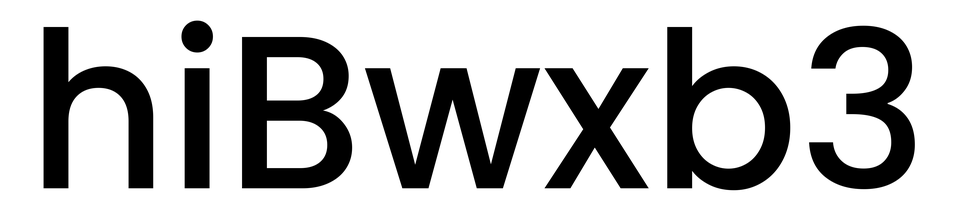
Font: Poppins-Medium